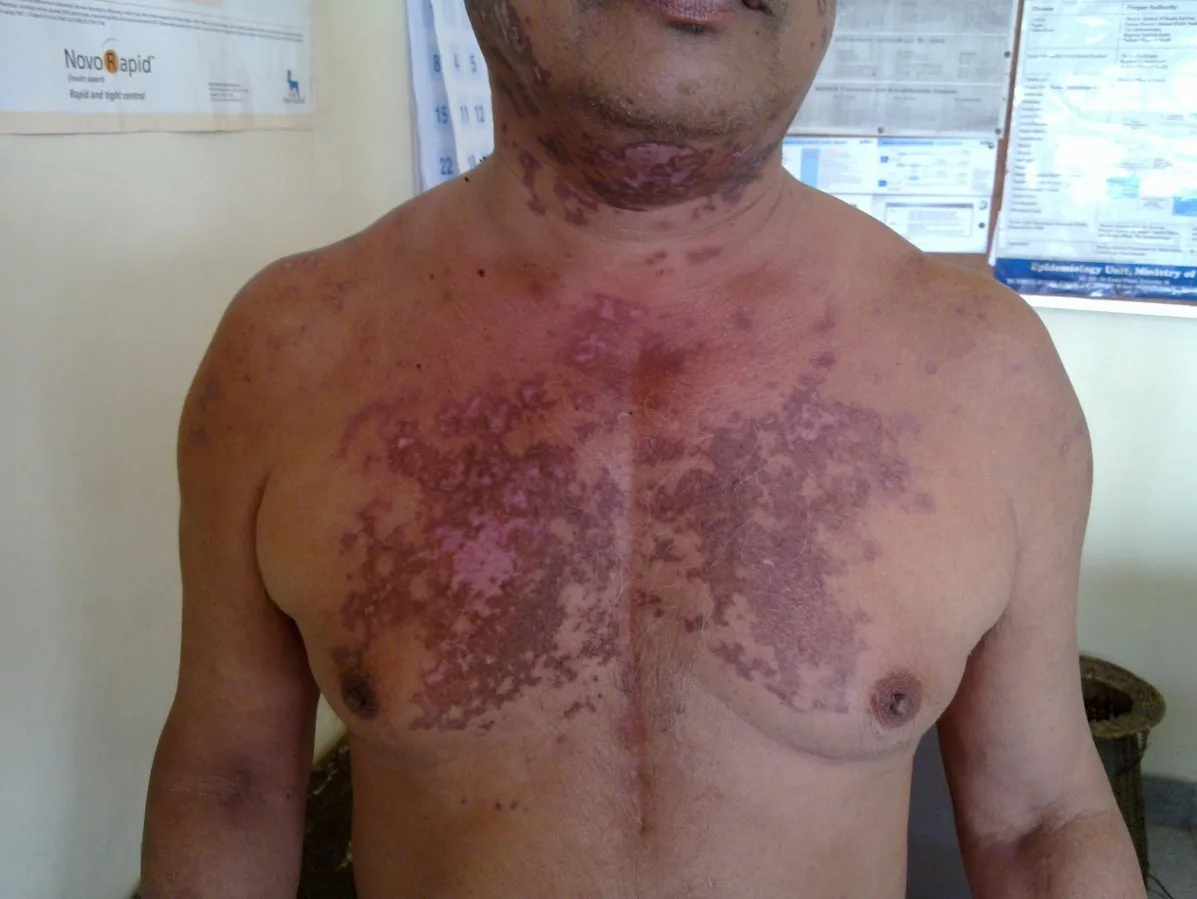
Discoid rash on patient's neck and chest.
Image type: medical_photograph (skin_photograph)